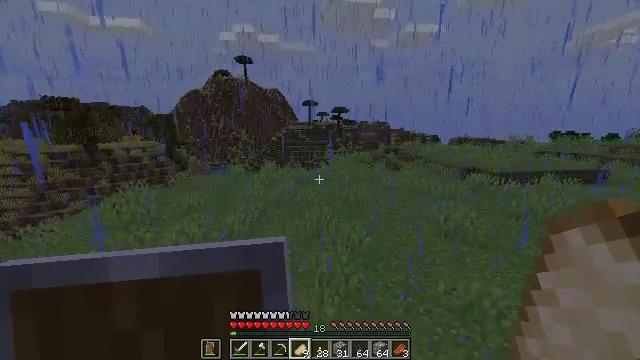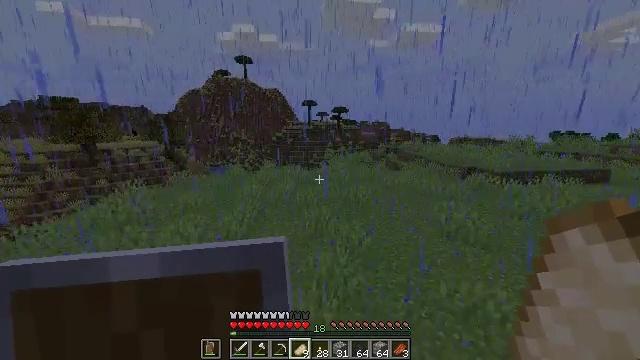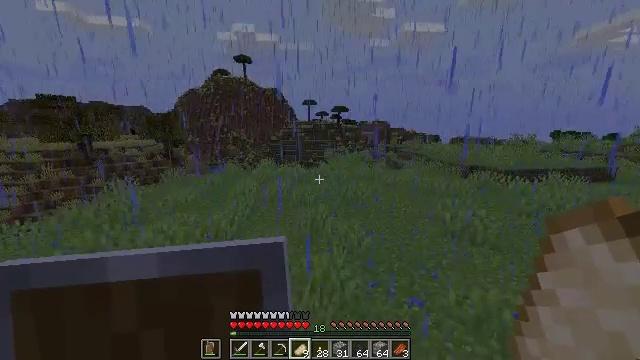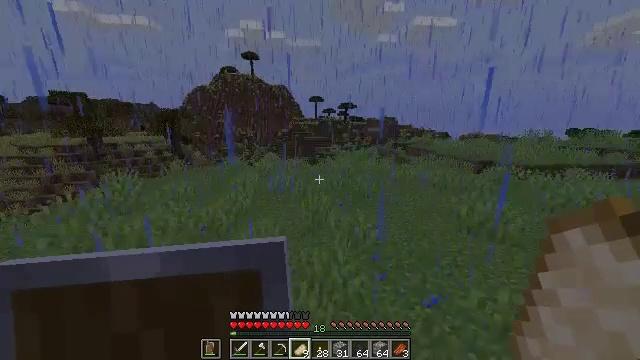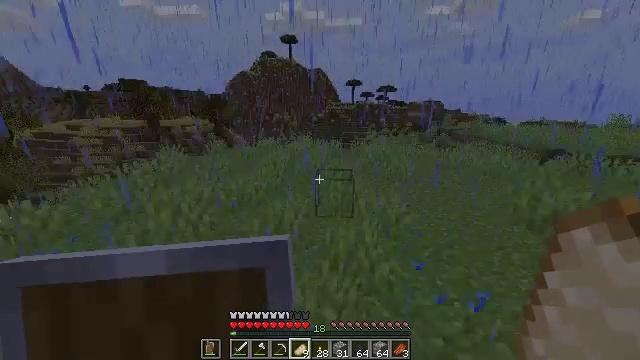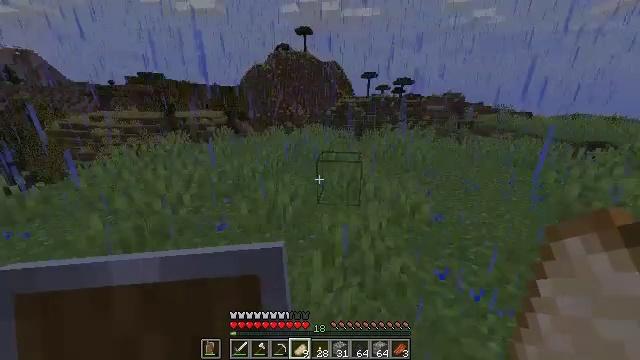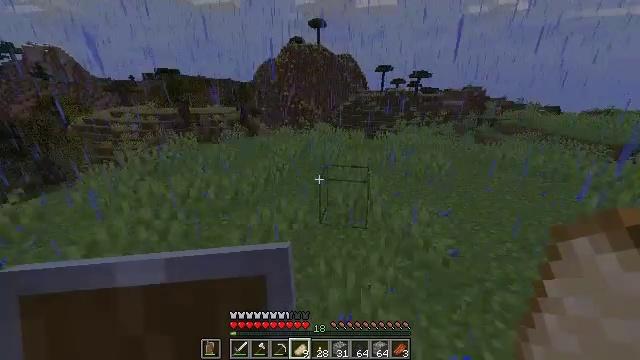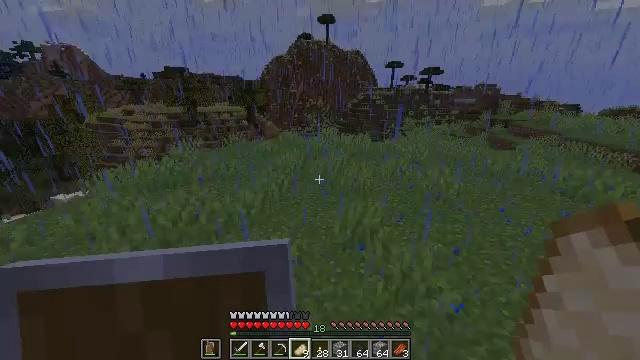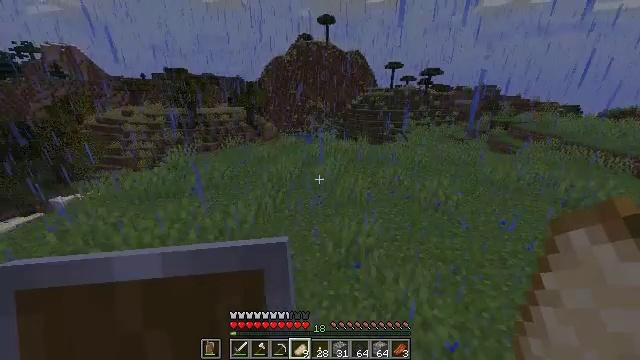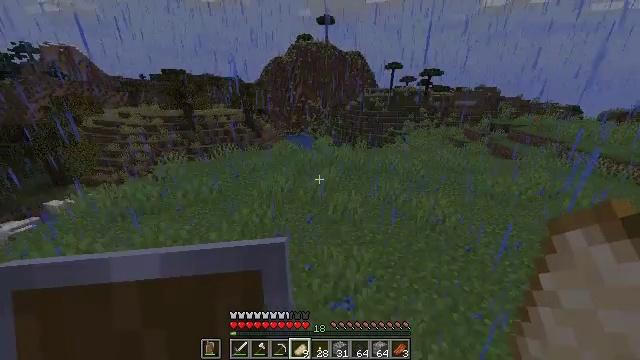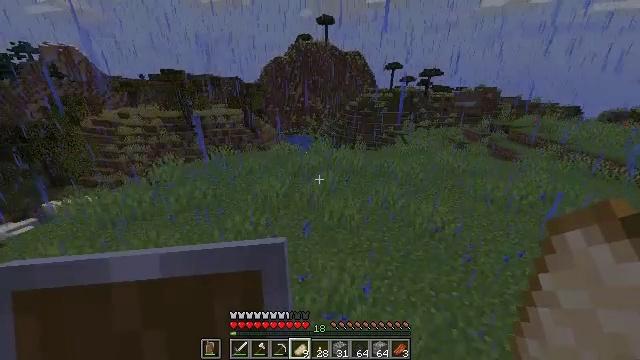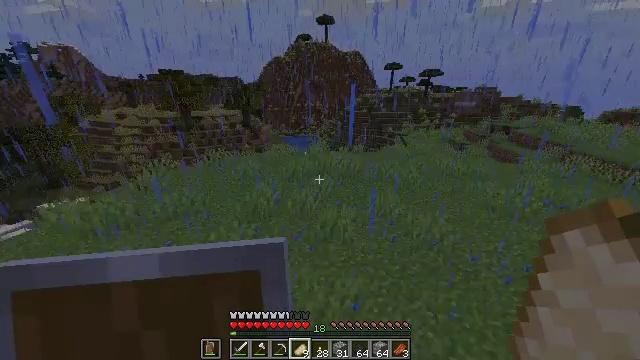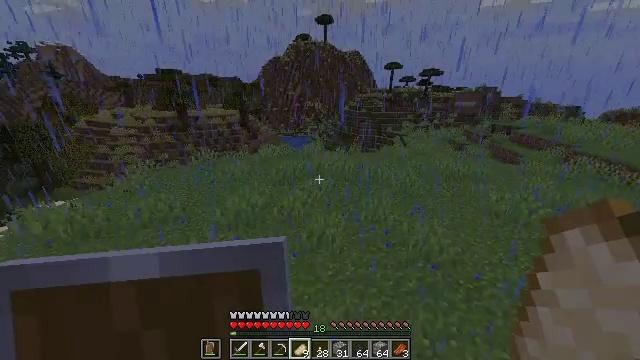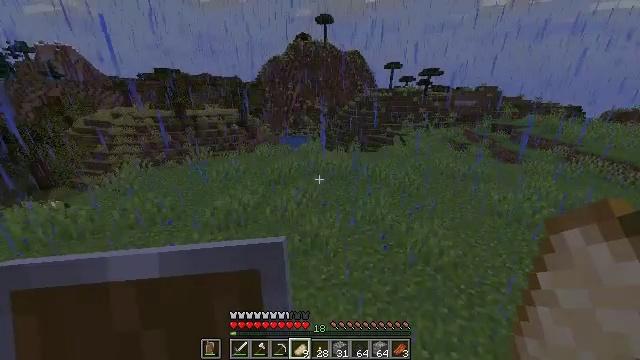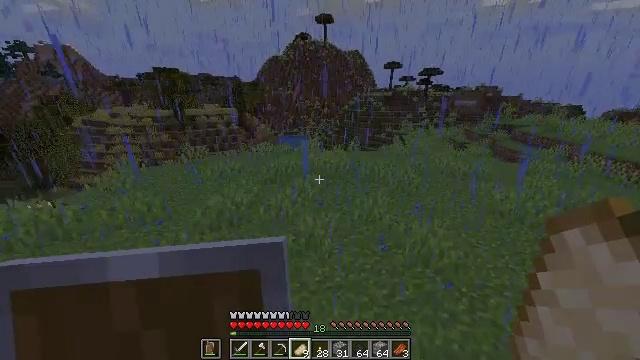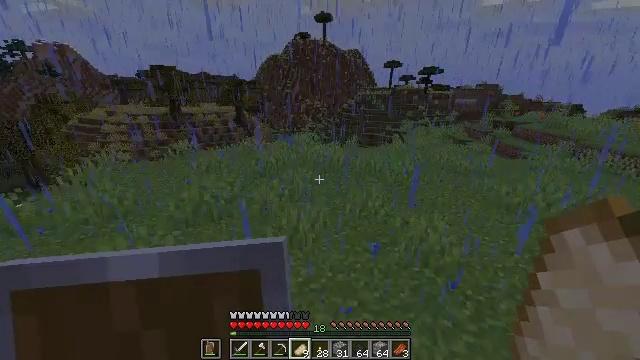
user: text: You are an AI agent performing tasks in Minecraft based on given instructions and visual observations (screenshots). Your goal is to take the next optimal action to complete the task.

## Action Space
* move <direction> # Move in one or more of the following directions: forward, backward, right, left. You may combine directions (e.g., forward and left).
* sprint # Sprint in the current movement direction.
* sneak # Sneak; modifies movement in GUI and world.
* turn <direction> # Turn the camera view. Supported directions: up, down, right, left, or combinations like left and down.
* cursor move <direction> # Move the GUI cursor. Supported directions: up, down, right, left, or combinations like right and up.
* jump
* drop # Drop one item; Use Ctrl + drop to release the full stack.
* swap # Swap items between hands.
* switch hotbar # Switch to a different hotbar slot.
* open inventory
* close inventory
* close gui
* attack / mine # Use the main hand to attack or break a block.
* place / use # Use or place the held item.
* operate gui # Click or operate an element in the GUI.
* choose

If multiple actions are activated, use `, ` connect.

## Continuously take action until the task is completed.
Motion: motion action
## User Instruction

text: Drop an apple.
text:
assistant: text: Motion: move forward, jump
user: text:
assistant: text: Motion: move forward, jump
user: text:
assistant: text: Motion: move forward, turn left, jump
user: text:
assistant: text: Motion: move forward, turn left and down, jump
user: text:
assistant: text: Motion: move forward, turn left and down, jump
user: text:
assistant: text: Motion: move forward and move right, turn left and down, jump
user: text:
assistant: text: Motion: move forward and move right, turn left, jump
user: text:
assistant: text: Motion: move forward and move right, jump
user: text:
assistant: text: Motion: move forward and move right, jump
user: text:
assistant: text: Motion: move forward and move right, jump
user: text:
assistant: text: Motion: move forward and move right, jump
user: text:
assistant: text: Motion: move forward and move right, jump
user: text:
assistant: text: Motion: move forward and move right, jump
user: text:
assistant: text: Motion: move forward and move right, jump
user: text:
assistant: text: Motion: move forward and move right, jump
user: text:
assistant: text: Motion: move forward and move right, jump
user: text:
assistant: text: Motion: move forward and move right, jump
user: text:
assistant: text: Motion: move forward and move right, jump
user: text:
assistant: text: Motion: move forward and move right, jump
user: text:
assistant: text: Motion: move forward and move right, jump
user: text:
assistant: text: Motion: move forward and move right, jump
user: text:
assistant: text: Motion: move forward and move right, jump
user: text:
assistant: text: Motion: move forward and move right, jump
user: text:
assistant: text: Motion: move forward and move right, jump
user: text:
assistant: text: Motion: move forward and move right, jump
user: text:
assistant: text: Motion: move forward and move right, turn left, jump
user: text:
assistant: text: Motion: move forward and move right, turn left and down, jump
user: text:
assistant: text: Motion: move forward and move right, turn left, jump
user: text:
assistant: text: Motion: move forward and move right, jump
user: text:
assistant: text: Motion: move forward and move right, jump